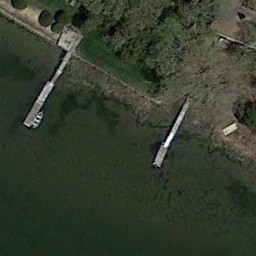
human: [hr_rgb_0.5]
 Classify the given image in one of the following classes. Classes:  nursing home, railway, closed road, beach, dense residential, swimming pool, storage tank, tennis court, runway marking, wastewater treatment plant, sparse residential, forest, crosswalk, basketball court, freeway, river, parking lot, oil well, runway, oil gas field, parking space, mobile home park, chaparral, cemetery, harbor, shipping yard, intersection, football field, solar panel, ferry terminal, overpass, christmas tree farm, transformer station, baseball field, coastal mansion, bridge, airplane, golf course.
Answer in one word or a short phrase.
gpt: ferry terminal